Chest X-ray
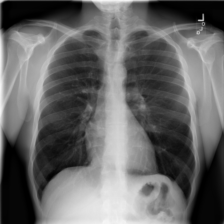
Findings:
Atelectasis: negative
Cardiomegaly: negative
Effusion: negative
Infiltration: negative
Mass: negative
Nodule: negative
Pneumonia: negative
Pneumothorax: negative
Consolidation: negative
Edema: negative
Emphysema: negative
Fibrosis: negative
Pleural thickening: negative
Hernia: negative